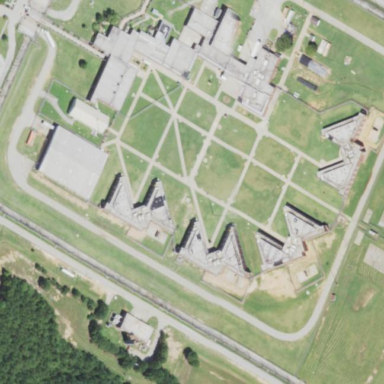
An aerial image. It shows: Prison.